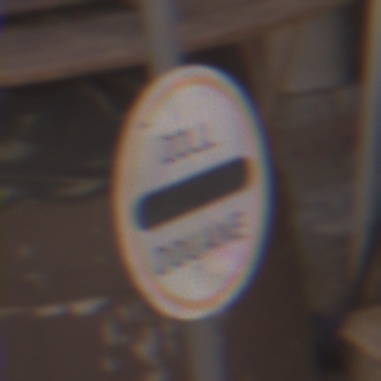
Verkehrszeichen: Zollstelle
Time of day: MorningAfternoon
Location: Outdoor (Urban)
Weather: Clear
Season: NotSpecified
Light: Natural